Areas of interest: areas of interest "Bank"
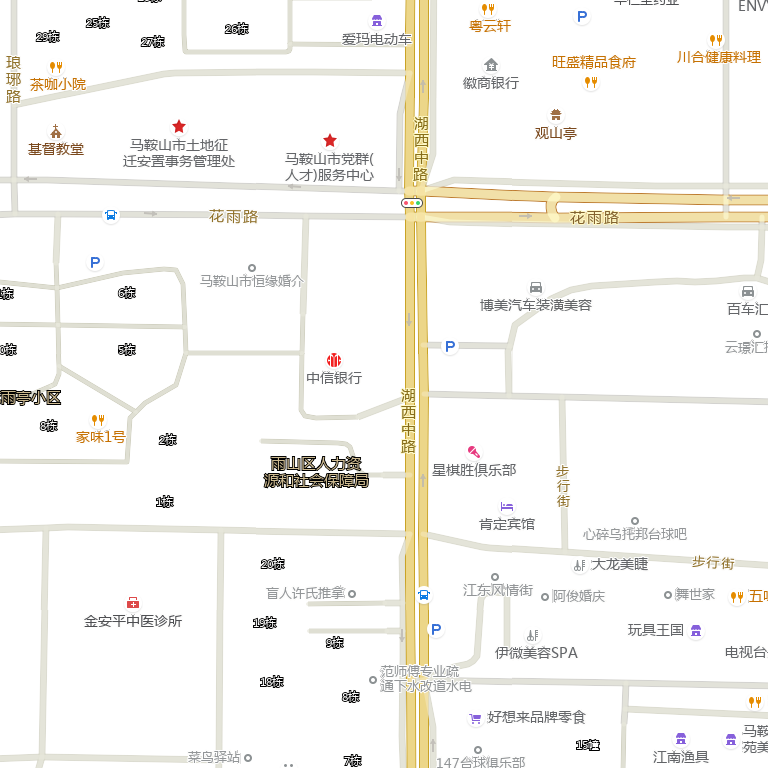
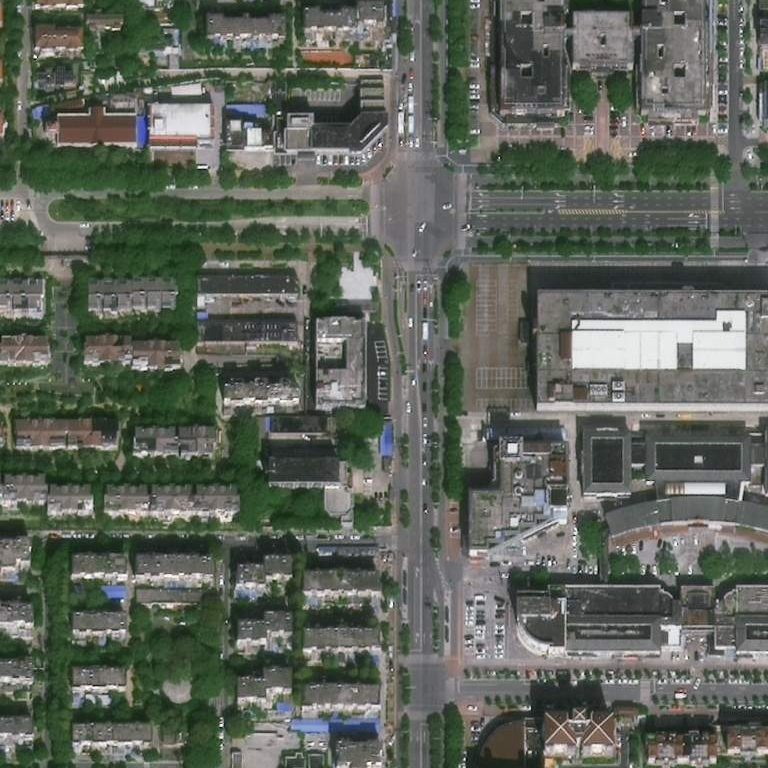